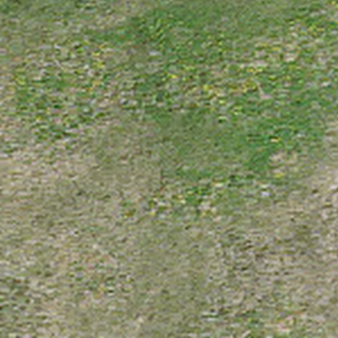
Label: other